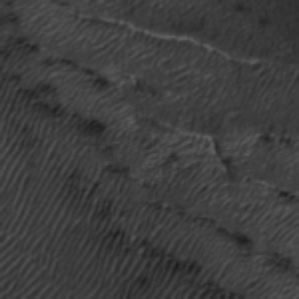
Label: frost